Question: I have an application which opens absolutely fine, but am having trouble setting an icon for it. The icon I give the path to is there, and changing to another imagine in that directory shows the icon 9/10 times, but this image never shows. There is always a question mark in it's place. So even on another file, which I know will work (ie. isn't corrupted), how come it only shows so rarely?
Below is the code of MyApplication.java
'''
package MyApp;
import MyApp.Variables.Constants;
import javafx.application.Application;
import javafx.application.Platform;
import javafx.fxml.FXMLLoader;
import javafx.scene.Parent;
import javafx.scene.Scene;
import javafx.scene.image.Image;
import javafx.stage.Stage;
public class Main extends Application {
@Override
public void start(Stage primaryStage) throws Exception {
Parent root = FXMLLoader.load(getClass().getResource("Forms/FormMain.fxml"));
primaryStage.getIcons().add(new Image(getClass().getResourceAsStream("/img/appicon.png")));
primaryStage.setTitle("MyApp " + Constants.VERSION_NAME + " (" + Constants.RELEASE_ID + ")");
primaryStage.setScene(new Scene(root, 1000, 800));
primaryStage.show();
}
public static void main(String[] args) {
launch(args);
}
}
'''
Below is the project directory structure relating /img/ to Main.java:

I have tried all the solutions <URL> but nothing fixed my issue.
Running on Ubuntu 16.04, intelliJ IDEA for the IDE, though the problem persists with an exported JAR file.
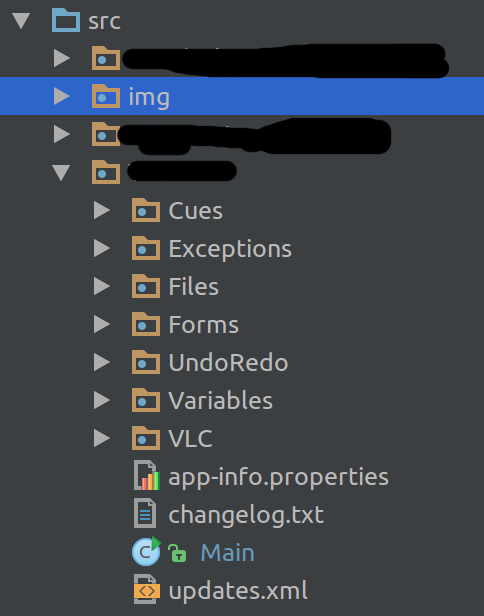
Answer: Loading Data from your disk is time consuming, so you be able to start loading the icon while the object is constructed. Place it in a constructor and save it in a instance member. Normally you need to add more than one icon, because each platform needs it own sizes (for links and so on).
'''
package MyApp;
import MyApp.Variables.Constants;
import javafx.application.Application;
import javafx.application.Platform;
import javafx.fxml.FXMLLoader;
import javafx.scene.Parent;
import javafx.scene.Scene;
import javafx.scene.image.Image;
import javafx.stage.Stage;
public class Main extends Application {
private Image icon;
public Main() {
icon = new Image(Main.class.getResource("/img/appicon.png").toExternalForm());
}
@Override
public void start(Stage primaryStage) throws Exception {
Parent root = FXMLLoader.load(getClass().getResource("Forms/FormMain.fxml"));
primaryStage.getIcons().add(icon);
primaryStage.setTitle("MyApp " + Constants.VERSION_NAME + " (" + Constants.RELEASE_ID + ")");
primaryStage.setScene(new Scene(root, 1000, 800));
primaryStage.show();
}
public static void main(String[] args) {
launch(args);
}
}
'''
My icon was this: <URL>
and the app structure in Netbeans looks like that:
<URL>
and the running app look like that:
<URL>